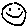
Label: smiley face